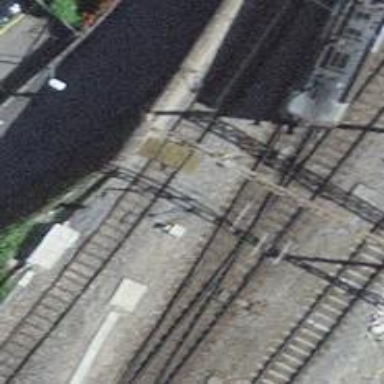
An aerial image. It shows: Single-track electrified railway siding with contact line.